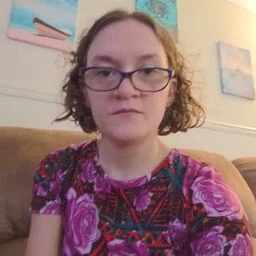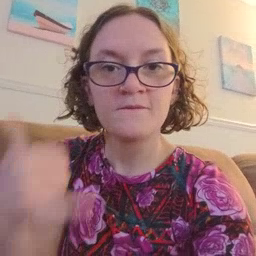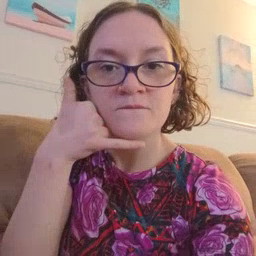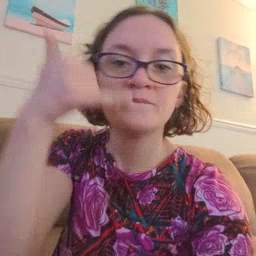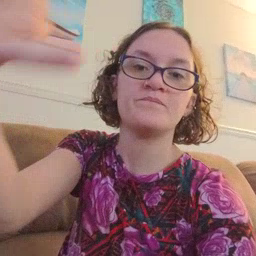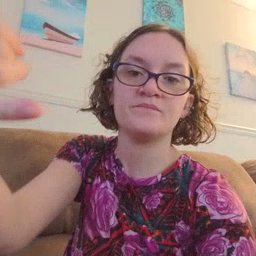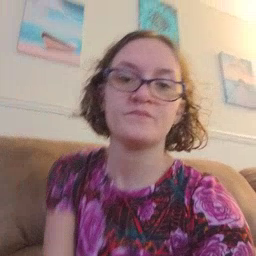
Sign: callonphone